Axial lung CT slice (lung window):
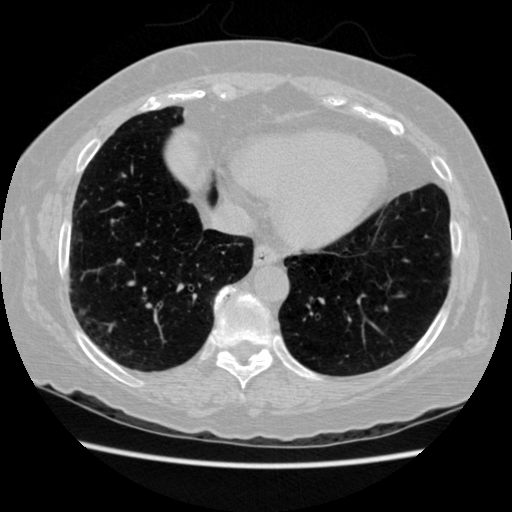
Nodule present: no